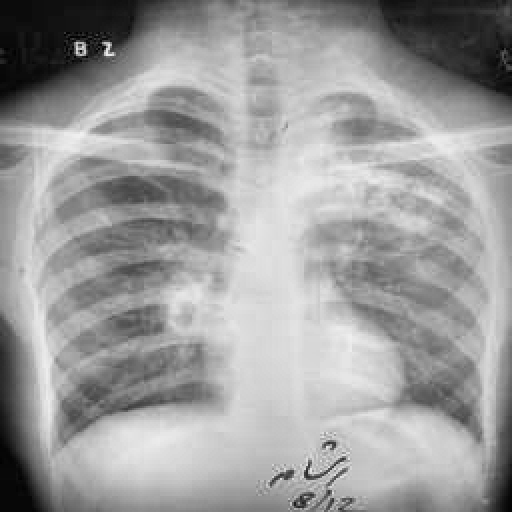
Finding: TUBERCULOSIS